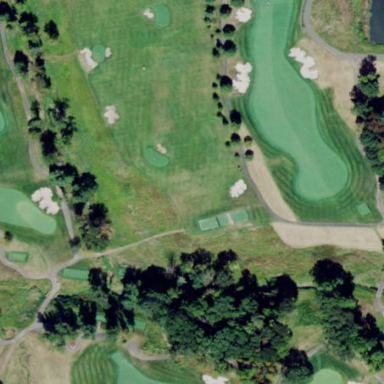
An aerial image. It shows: Rough grassy area used for golf.